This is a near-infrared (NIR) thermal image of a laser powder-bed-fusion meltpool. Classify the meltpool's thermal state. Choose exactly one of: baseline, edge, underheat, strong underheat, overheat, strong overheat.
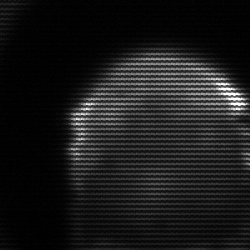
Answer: edge